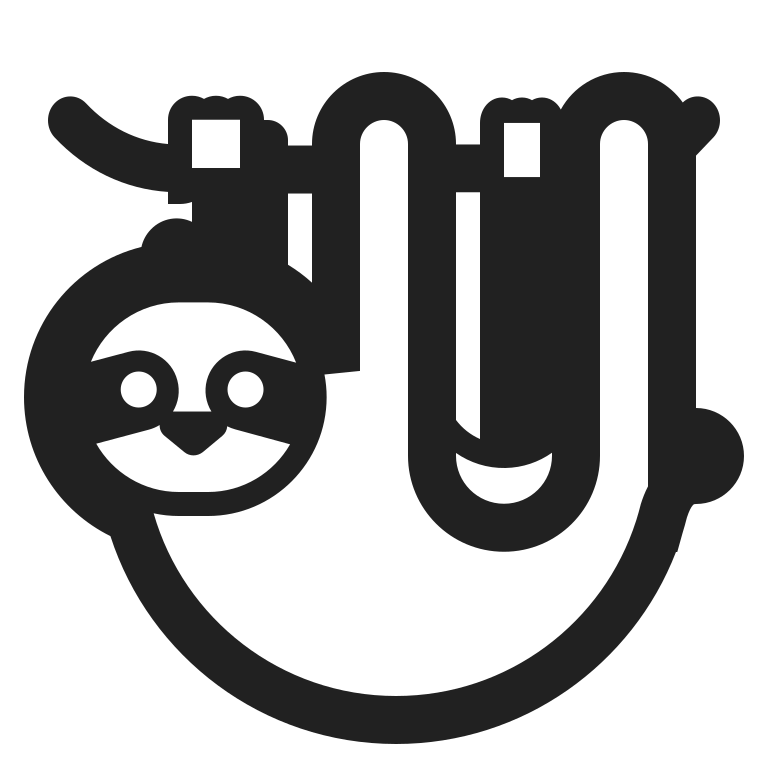
sloth high contrast